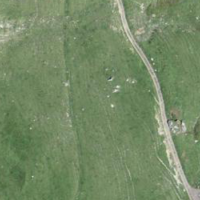
EUNIS habitat code: 23
Species observed at this site:
Anthus spinoletta